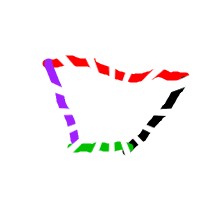
Shape: trapezoid